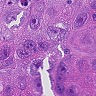
Metastatic tissue present: yes